Question: I have a table "xyz", it has 3 columns (id, tranxId, type), type can be either credit or debit.
Now, I want to be able to pull tranxId where type of credit/debit appears more than once.

My expected result should be more like:
1. FR123 credit 3
2. FR124 credit 2
3. FR123 debit 2 ...
Thanks in advance.
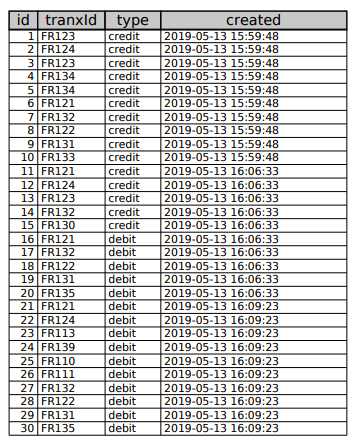
Answer: You can try below -
'''
select tranxId, type,count(*)
from tablename
group by tranxId, type
having count(*)>1
'''